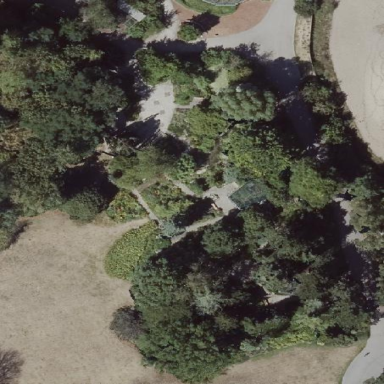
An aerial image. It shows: Garden that is leisure land.